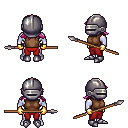
a pixel art fantasy rpg character, male body template, dark elf, purple skin, brown sleeveless shirt, red pants, pink loose hair, metal helm, gold gloves, metal boots, spear, four views (front, back, left, right), 2x2 character sprite sheet, small pixel art, hard edges, no anti-aliasing